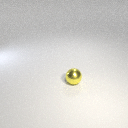
small yellow metal sphere